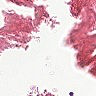
Metastatic tissue present: no